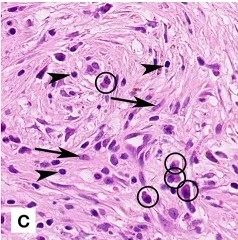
Microscopic examination of the lumbar vertebra (biopsy). (C) Highest magnification shows several fibroblast (arrows), plasma cells (encircled) and lymphocytes (arrow heads) (H&E staining, 800x magnification).
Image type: pathology (h&e)